Question: I getting this error when a Azure AD user login (I able to get the user's claims after), im using a combination of OpenIdConnect, with asp.net Identity core over net.core 2.0
>
The trace:
>

Here is my Startup.cs:
'''
using System;
using System.Collections.Generic;
using System.Linq;
using System.Threading.Tasks;
using BPT.PC.IdentityServer.Data;
using BPT.PC.IdentityServer.IdentityStore;
using BPT.PC.IdentityServer.Models;
using Microsoft.AspNetCore.Authentication;
using Microsoft.AspNetCore.Authentication.Cookies;
using Microsoft.AspNetCore.Authentication.OpenIdConnect;
using Microsoft.AspNetCore.Builder;
using Microsoft.AspNetCore.Hosting;
using Microsoft.AspNetCore.Identity;
using Microsoft.EntityFrameworkCore;
using Microsoft.Extensions.Configuration;
using Microsoft.Extensions.DependencyInjection;
namespace BPT.PC.IdentityServer.Web
{
public class Startup
{
public Startup(IConfiguration configuration)
{
Configuration = configuration;
}
public IConfiguration Configuration { get; }
// This method gets called by the runtime. Use this method to add services to the container.
public void ConfigureServices(IServiceCollection services)
{
services.AddIdentity<User, Role>()
.AddUserStore<UserStore>()
.AddRoleStore<RoleStore>()
.AddDefaultTokenProviders();
services.AddMemoryCache();
services.AddDistributedMemoryCache();
services.AddDbContext<IdentityServerDb>(options => options.UseSqlServer(Configuration.GetConnectionString("IdentityServerDb")));
services.AddMvc();
services.AddAuthentication(auth =>
{
auth.DefaultAuthenticateScheme = CookieAuthenticationDefaults.AuthenticationScheme;
auth.DefaultChallengeScheme = CookieAuthenticationDefaults.AuthenticationScheme;
auth.DefaultSignInScheme = CookieAuthenticationDefaults.AuthenticationScheme;
})
.AddCookie()
.AddOpenIdConnect("AzureAD", opts =>
{
Configuration.GetSection("OpenIdConnect").Bind(opts);
opts.RemoteAuthenticationTimeout = TimeSpan.FromSeconds(120);
opts.SignInScheme = CookieAuthenticationDefaults.AuthenticationScheme;
opts.CorrelationCookie = new Microsoft.AspNetCore.Http.CookieBuilder
{
HttpOnly = false,
SameSite = Microsoft.AspNetCore.Http.SameSiteMode.None,
SecurePolicy = Microsoft.AspNetCore.Http.CookieSecurePolicy.None,
Expiration = TimeSpan.FromMinutes(10)
};
opts.Events = new OpenIdConnectEvents()
{
OnRedirectToIdentityProvider = OnRedirectToIdentityProvider,
OnRemoteFailure = OnRemoteFailure,
OnAuthorizationCodeReceived = OnAuthorizationCodeReceived
};
//opts.Events = new OpenIdConnectEvents
//{
// OnAuthorizationCodeReceived = ctx =>
// {
// return Task.CompletedTask;
// }
//};
});
//services.ConfigureApplicationCookie(options =>
//{
// // Cookie settings
// options.Cookie.HttpOnly = true;
// options.ExpireTimeSpan = TimeSpan.FromMinutes(30);
// options.SlidingExpiration = true;
//});
}
private Task OnAuthorizationCodeReceived(AuthorizationCodeReceivedContext arg)
{
return Task.FromResult(0);
}
private Task OnRemoteFailure(RemoteFailureContext arg)
{
return Task.FromResult(0);
}
private Task OnRedirectToIdentityProvider(RedirectContext arg)
{
return Task.FromResult(0);
}
// This method gets called by the runtime. Use this method to configure the HTTP request pipeline.
public void Configure(IApplicationBuilder app, IHostingEnvironment env)
{
if (env.IsDevelopment())
{
app.UseBrowserLink();
app.UseDeveloperExceptionPage();
}
else
{
app.UseExceptionHandler("/Home/Error");
}
app.UseStaticFiles();
app.UseAuthentication();
app.UseMvc(routes =>
{
routes.MapRoute(
name: "default",
template: "{controller=Account}/{action=Login}/{id?}");
});
}
}
}
'''
My appsettings.json:
'''
{
"Logging": {
"IncludeScopes": false,
"LogLevel": {
"Default": "Warning"
}
},
"ConnectionStrings": {
"IdentityServerDb": "Server=localhost;Database=IdentityServer;Trusted_Connection=True;MultipleActiveResultSets=true"
},
"OpenIdConnect": {
"ClientId": "xxxxx",
"Authority": "https://login.microsoftonline.com/xxxxx/",
"PostLogoutRedirectUri": "/Account/SignoutOidc",
"CallbackPath": "/Account/SigninOidc",
"UseTokenLifetime": true,
"RequireHttpsMetadata": false,
//"ResponseType": "code id_token",
"ClientSecret": "xxx",
"Resource": "https://graph.microsoft.com/"
}
}
'''
And the implementation:
'''
[HttpGet]
public IActionResult CorpLogin()
{
var authProperties = _signInManager
.ConfigureExternalAuthenticationProperties("AzureAD",
Url.Action("SigninOidc", "Account", null, Request.Scheme));
return Challenge(authProperties, "AzureAD");
}
[HttpPost]
public IActionResult SigninOidc([FromForm]object data)
{
//this never runs
return Ok();
}
'''
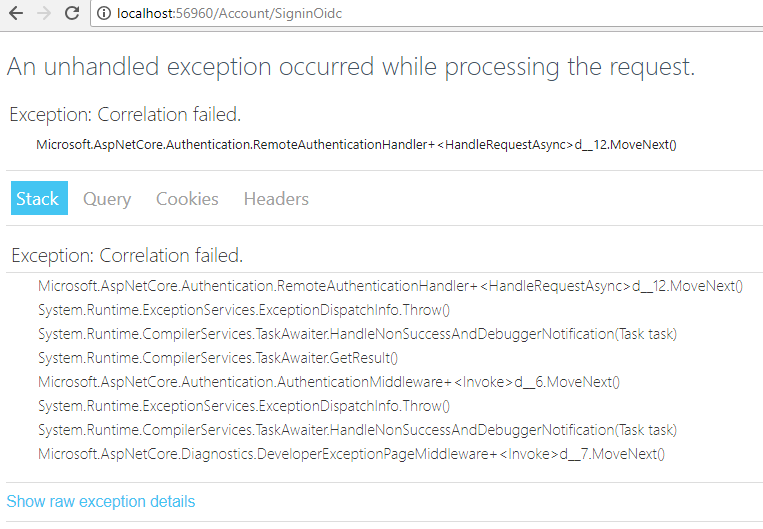
Answer: I've finally found the solution, I'll post here just in case somebody have a similar problem.
Looks like the principal problem was that my redirect URI was the same that the CallBackPath:
> "CallbackPath": "/Account/SigninOidc"var authProperties = _signInManager
.ConfigureExternalAuthenticationProperties("AzureAD",
Url.Action("SigninOidc", "Account", null, Request.Scheme));
Well, here is my corrected Startup.cs:
'''
using System;
using System.Collections.Generic;
using System.Linq;
using System.Threading.Tasks;
using BPT.PC.IdentityServer.Data;
using BPT.PC.IdentityServer.IdentityStore;
using BPT.PC.IdentityServer.Models;
using BPT.PC.IdentityServer.Web.Models;
using Microsoft.AspNetCore.Authentication;
using Microsoft.AspNetCore.Authentication.Cookies;
using Microsoft.AspNetCore.Authentication.OpenIdConnect;
using Microsoft.AspNetCore.Builder;
using Microsoft.AspNetCore.Hosting;
using Microsoft.AspNetCore.Http;
using Microsoft.AspNetCore.Identity;
using Microsoft.EntityFrameworkCore;
using Microsoft.Extensions.Configuration;
using Microsoft.Extensions.DependencyInjection;
using Microsoft.IdentityModel.Protocols.OpenIdConnect;
namespace BPT.PC.IdentityServer.Web
{
public class Startup
{
public Startup(IConfiguration configuration)
{
Configuration = configuration;
}
public IConfiguration Configuration { get; }
// This method gets called by the runtime. Use this method to add services to the container.
public void ConfigureServices(IServiceCollection services)
{
services.AddIdentity<User, Role>()
.AddUserStore<UserStore>()
.AddRoleStore<RoleStore>()
.AddDefaultTokenProviders();
services.AddMemoryCache();
services.AddDistributedMemoryCache();
services.AddDbContext<IdentityServerDb>
(options => options.UseSqlServer(Configuration.GetConnectionString("IdentityServerDb")));
services
.AddMvc();
services
.AddAuthentication(auth =>
{
auth.DefaultAuthenticateScheme = CookieAuthenticationDefaults.AuthenticationScheme;
auth.DefaultChallengeScheme = CookieAuthenticationDefaults.AuthenticationScheme;
auth.DefaultSignInScheme = CookieAuthenticationDefaults.AuthenticationScheme;
})
.AddCookie()
.AddOpenIdConnect("AzureAD", "AzureAD", options =>
{
Configuration.GetSection("AzureAD").Bind(options); ;
options.ResponseType = OpenIdConnectResponseType.CodeIdToken;
options.RemoteAuthenticationTimeout = TimeSpan.FromSeconds(120);
options.SignInScheme = CookieAuthenticationDefaults.AuthenticationScheme;
options.RequireHttpsMetadata = false;
options.SaveTokens = true;
});
services.AddSingleton(Configuration.GetSection("OpenIdConnectProviderConfiguration").Get<OpenIdConnectProviderConfiguration>());
}
// This method gets called by the runtime. Use this method to configure the HTTP request pipeline.
public void Configure(IApplicationBuilder app, IHostingEnvironment env)
{
if (env.IsDevelopment())
{
app.UseBrowserLink();
app.UseDeveloperExceptionPage();
}
else
{
app.UseExceptionHandler("/Home/Error");
}
app.UseStaticFiles();
app.UseAuthentication();
app.UseMvc(routes =>
{
routes.MapRoute(
name: "default",
template: "{controller=Account}/{action=Login}/{id?}");
});
}
}
}
'''
And the finally implementation:
'''
[HttpGet]
public IActionResult CorpLogin()
{
var authProperties = _signInManager
.ConfigureExternalAuthenticationProperties("AzureAD",
Url.Action("LoggingIn", "Account", null, Request.Scheme));
return Challenge(authProperties, "AzureAD");
}
'''
The appsettings.json is the same.